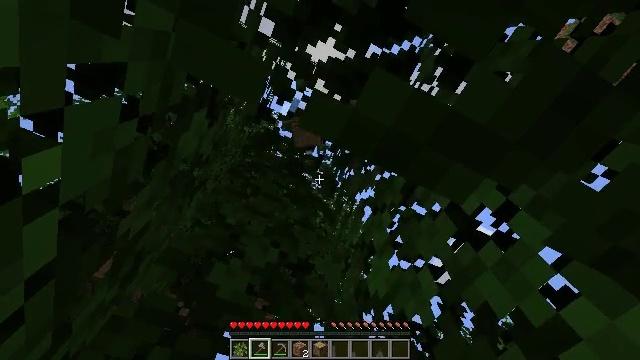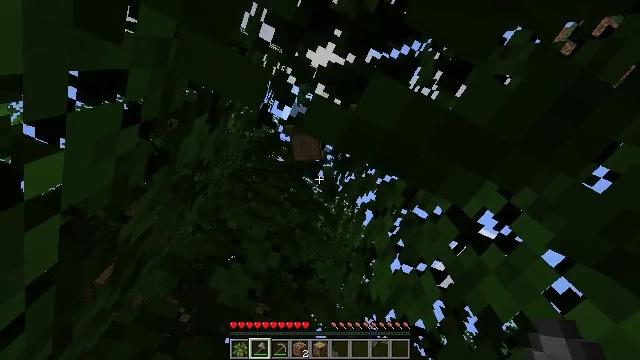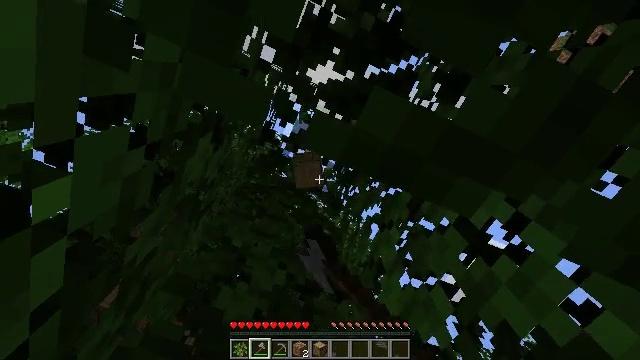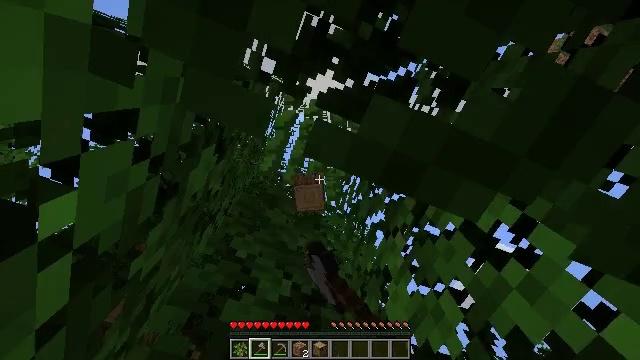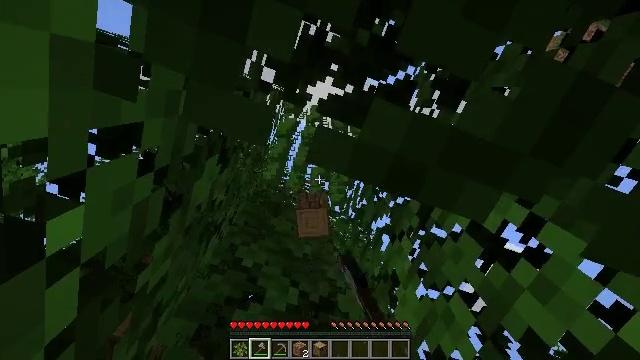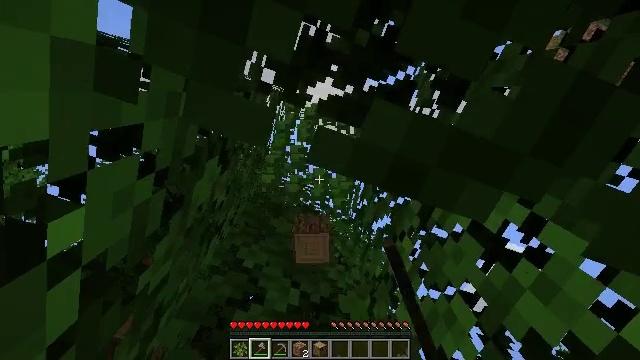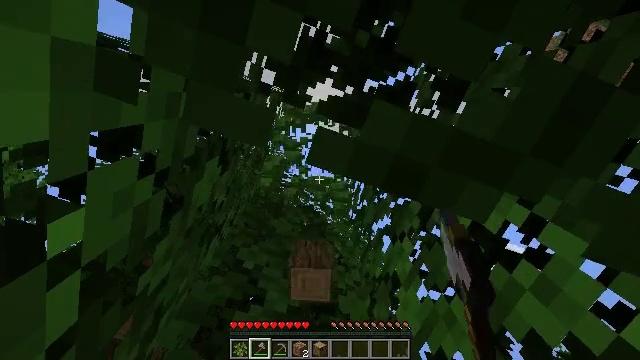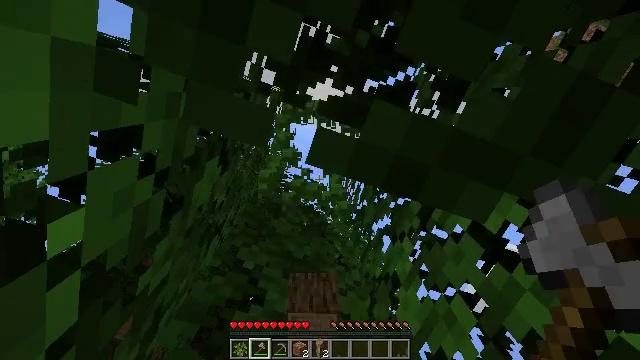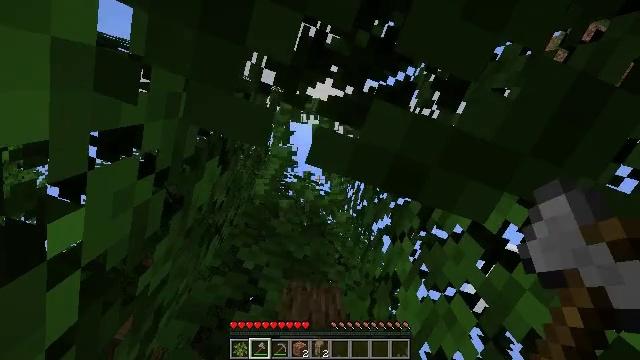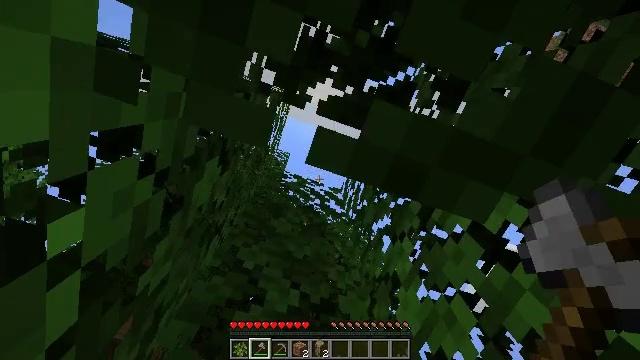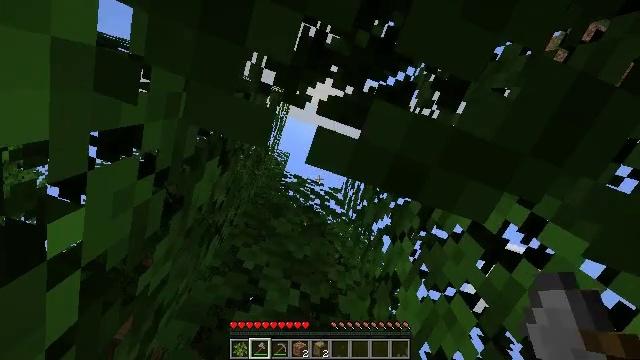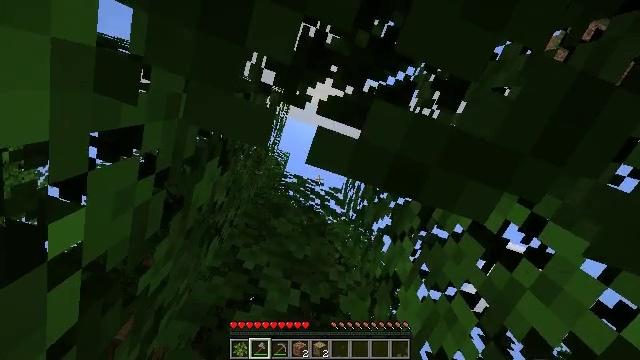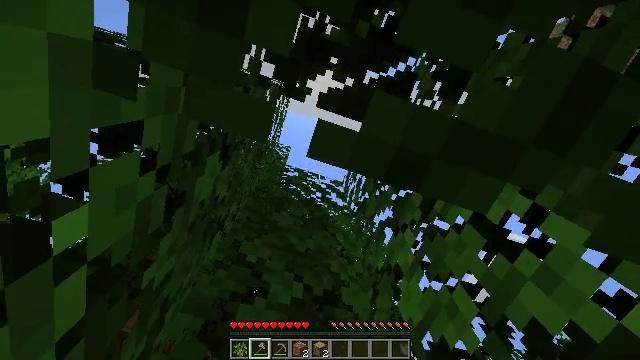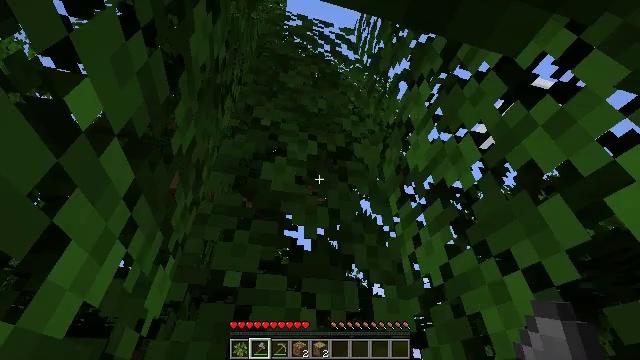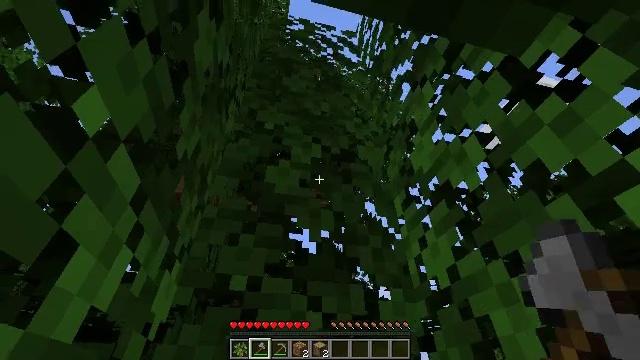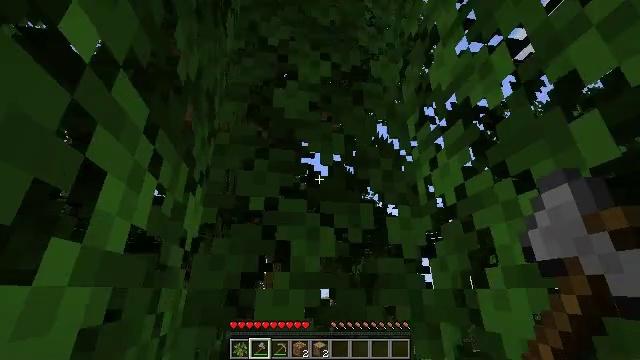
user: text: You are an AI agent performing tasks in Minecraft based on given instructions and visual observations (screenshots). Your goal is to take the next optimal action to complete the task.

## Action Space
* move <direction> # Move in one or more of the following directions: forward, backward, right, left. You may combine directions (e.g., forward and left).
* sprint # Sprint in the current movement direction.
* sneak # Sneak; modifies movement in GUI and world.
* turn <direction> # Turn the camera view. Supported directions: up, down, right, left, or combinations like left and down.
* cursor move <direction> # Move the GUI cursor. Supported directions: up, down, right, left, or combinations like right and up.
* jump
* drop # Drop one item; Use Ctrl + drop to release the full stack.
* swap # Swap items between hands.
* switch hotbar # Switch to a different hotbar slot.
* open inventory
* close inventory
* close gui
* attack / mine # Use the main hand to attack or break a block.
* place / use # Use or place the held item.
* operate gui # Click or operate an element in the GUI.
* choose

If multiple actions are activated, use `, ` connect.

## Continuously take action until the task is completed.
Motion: motion action
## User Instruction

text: Collect some oak leaves.
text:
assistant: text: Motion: attack / mine
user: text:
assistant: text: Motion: turn left and up, attack / mine
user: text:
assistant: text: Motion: turn left and up, attack / mine
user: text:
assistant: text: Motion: turn left and up, attack / mine
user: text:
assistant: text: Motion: attack / mine
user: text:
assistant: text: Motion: attack / mine
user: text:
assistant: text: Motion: attack / mine
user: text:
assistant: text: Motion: attack / mine
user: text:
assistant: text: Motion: attack / mine
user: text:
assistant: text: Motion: attack / mine
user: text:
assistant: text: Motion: no_op
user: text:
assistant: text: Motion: turn down
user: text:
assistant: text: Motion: turn left and down
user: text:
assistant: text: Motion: turn left
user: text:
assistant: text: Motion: turn left and down
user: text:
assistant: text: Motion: turn left and down
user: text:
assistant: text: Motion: turn down
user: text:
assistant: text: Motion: no_op
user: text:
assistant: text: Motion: no_op
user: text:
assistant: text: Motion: no_op
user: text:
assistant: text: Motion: no_op
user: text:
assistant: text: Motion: no_op
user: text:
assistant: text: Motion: no_op
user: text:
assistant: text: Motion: no_op
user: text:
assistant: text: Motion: no_op
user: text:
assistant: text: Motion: no_op
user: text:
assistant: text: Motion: no_op
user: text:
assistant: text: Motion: no_op
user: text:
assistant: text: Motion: move forward, turn left and down
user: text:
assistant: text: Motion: move forward, turn left and down